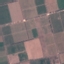
Land use / land cover class: PermanentCrop